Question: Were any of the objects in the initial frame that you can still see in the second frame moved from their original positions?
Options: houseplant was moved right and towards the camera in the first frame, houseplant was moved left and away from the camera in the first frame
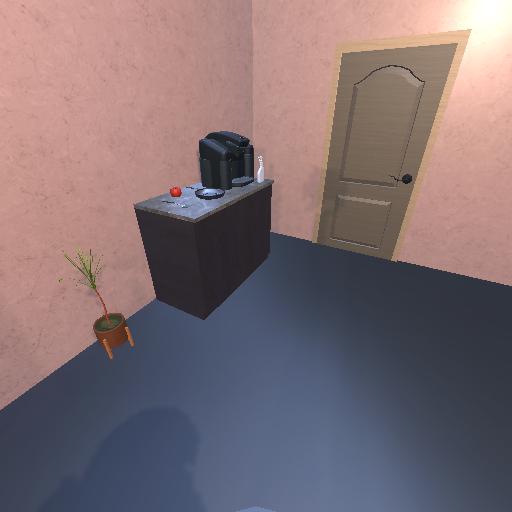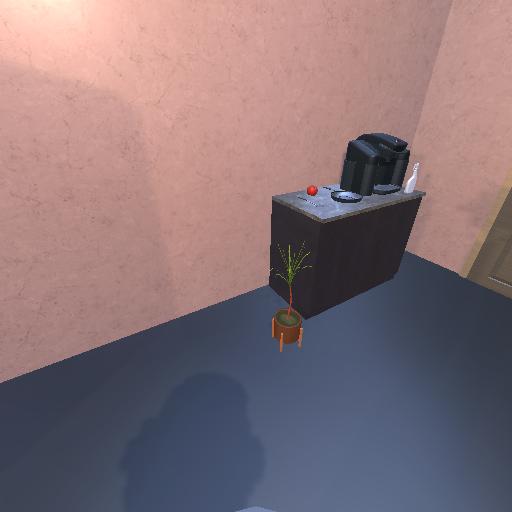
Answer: houseplant was moved right and towards the camera in the first frame